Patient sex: F
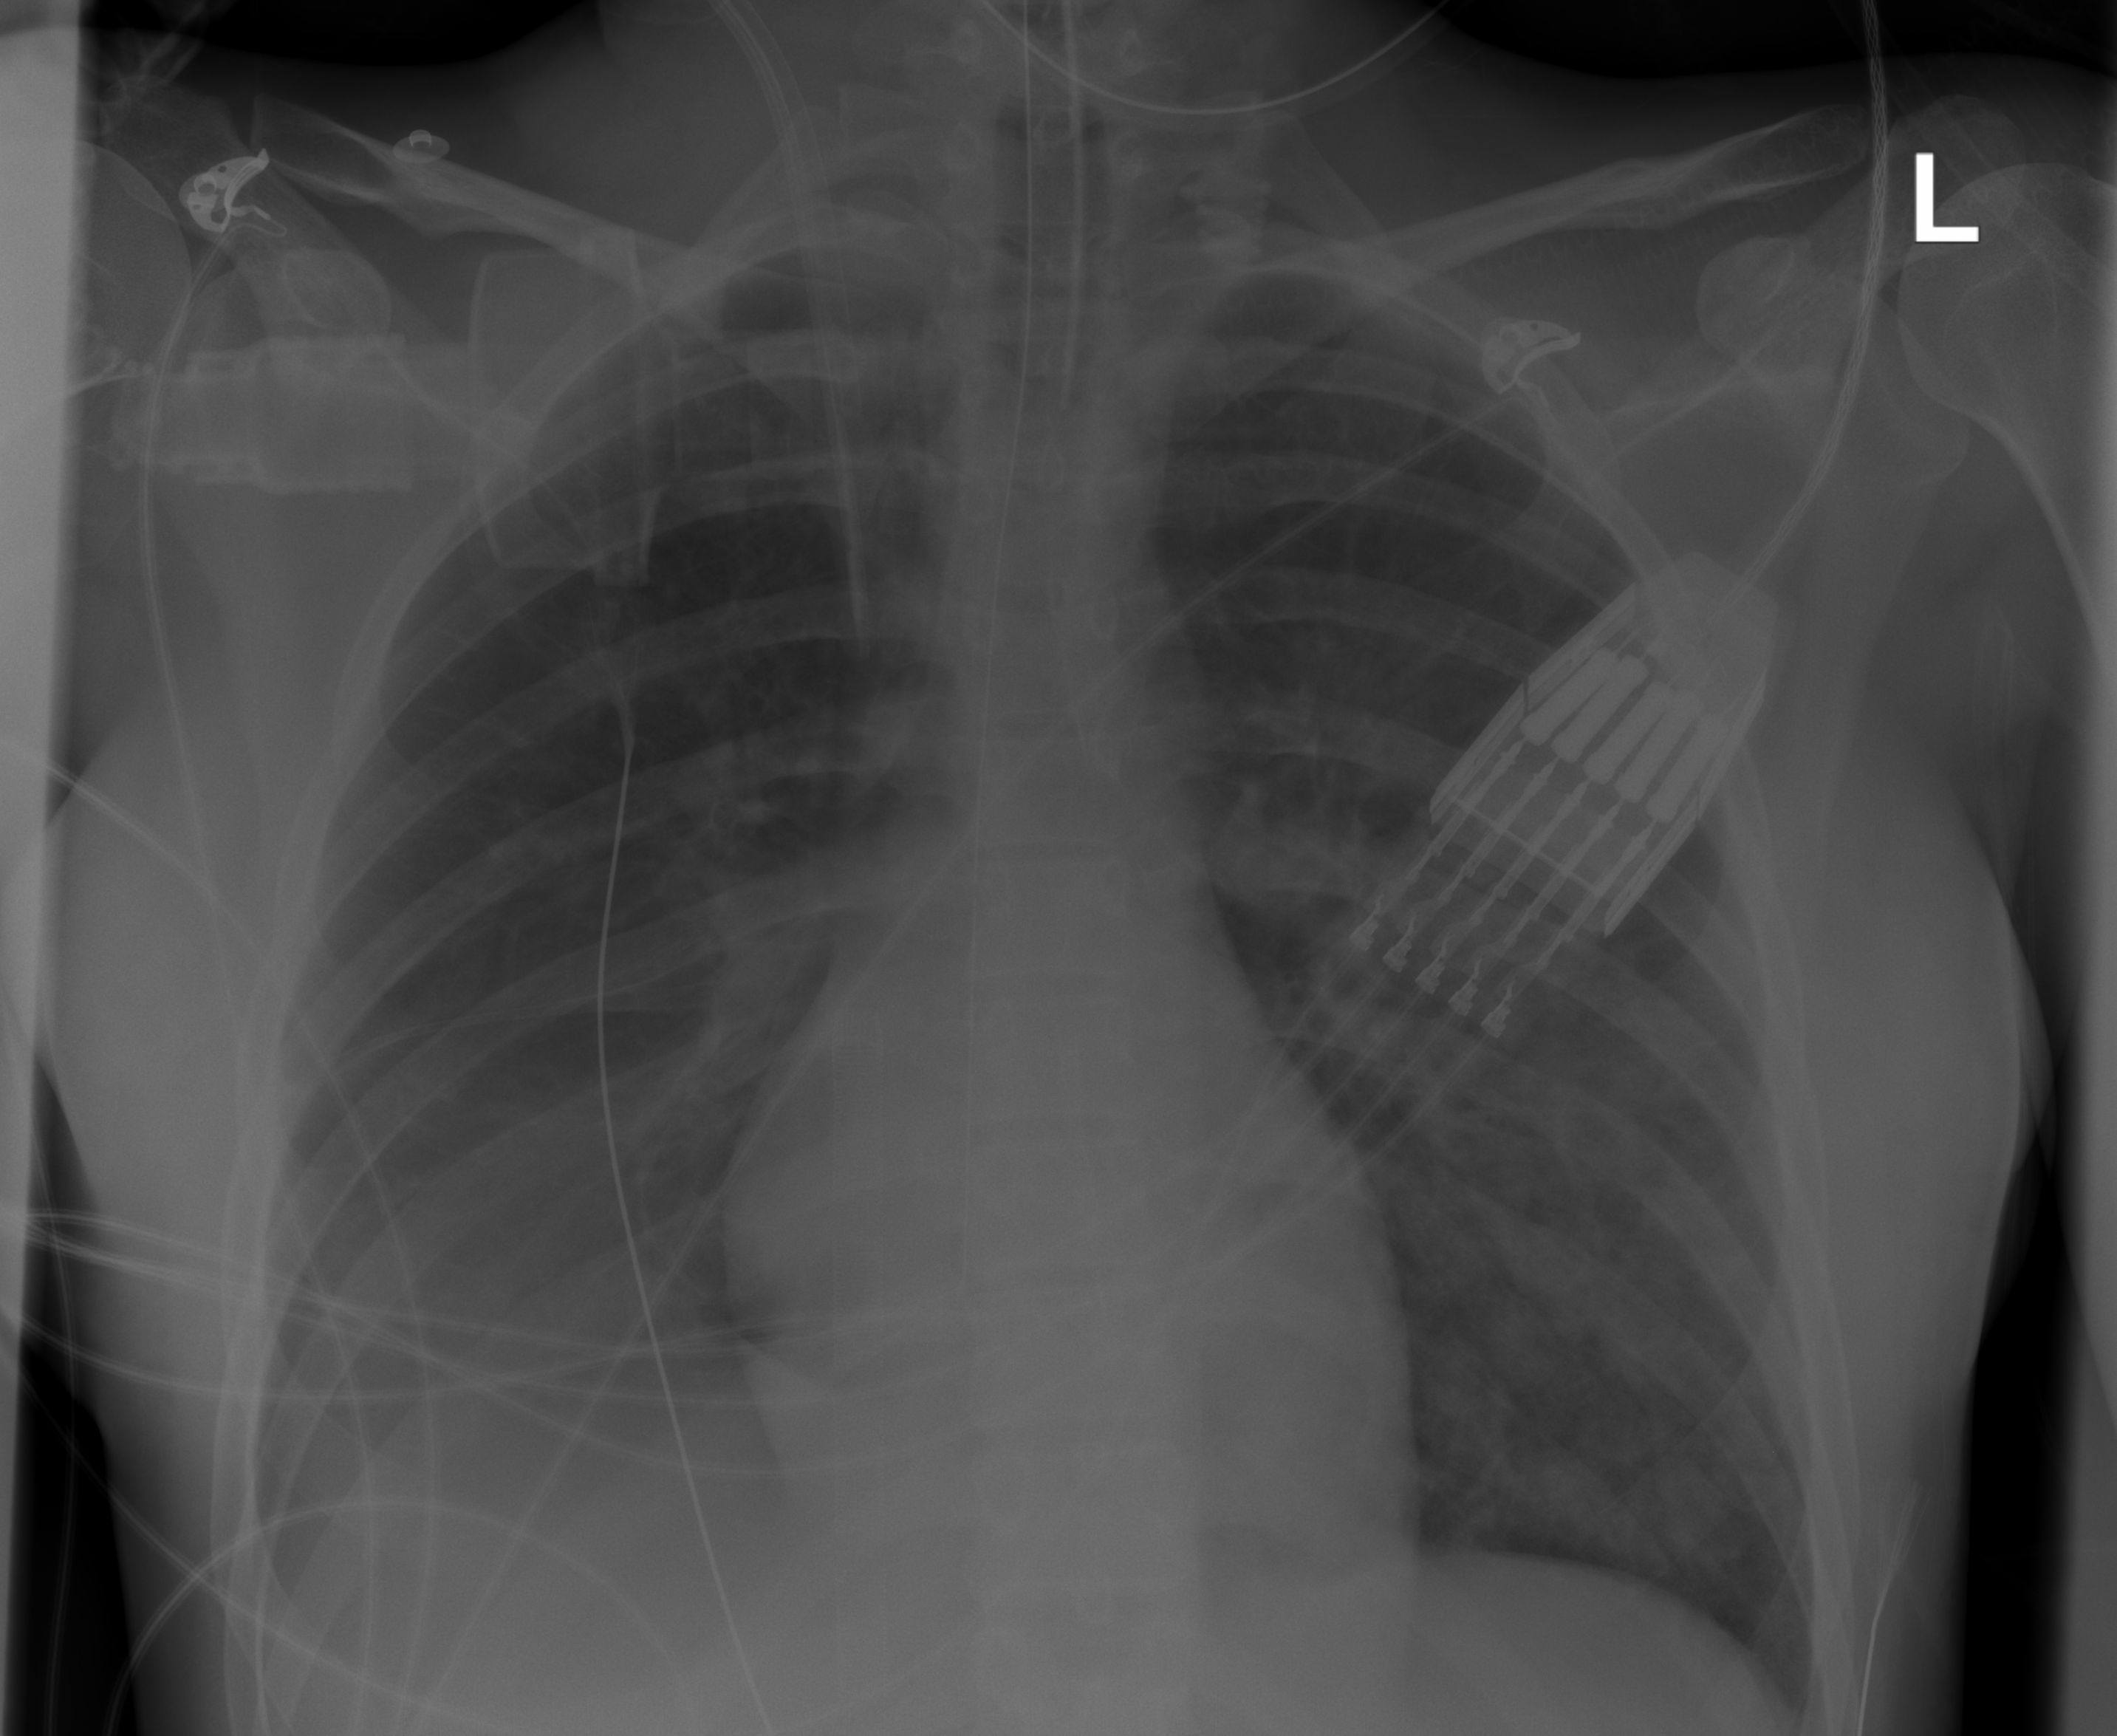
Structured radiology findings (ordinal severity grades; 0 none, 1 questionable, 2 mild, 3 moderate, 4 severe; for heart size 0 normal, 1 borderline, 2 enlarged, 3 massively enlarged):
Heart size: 0
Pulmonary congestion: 0
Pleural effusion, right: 0
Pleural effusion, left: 0
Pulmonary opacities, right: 0
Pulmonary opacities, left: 0
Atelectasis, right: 2
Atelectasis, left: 0